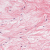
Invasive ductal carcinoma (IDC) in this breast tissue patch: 0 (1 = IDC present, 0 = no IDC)